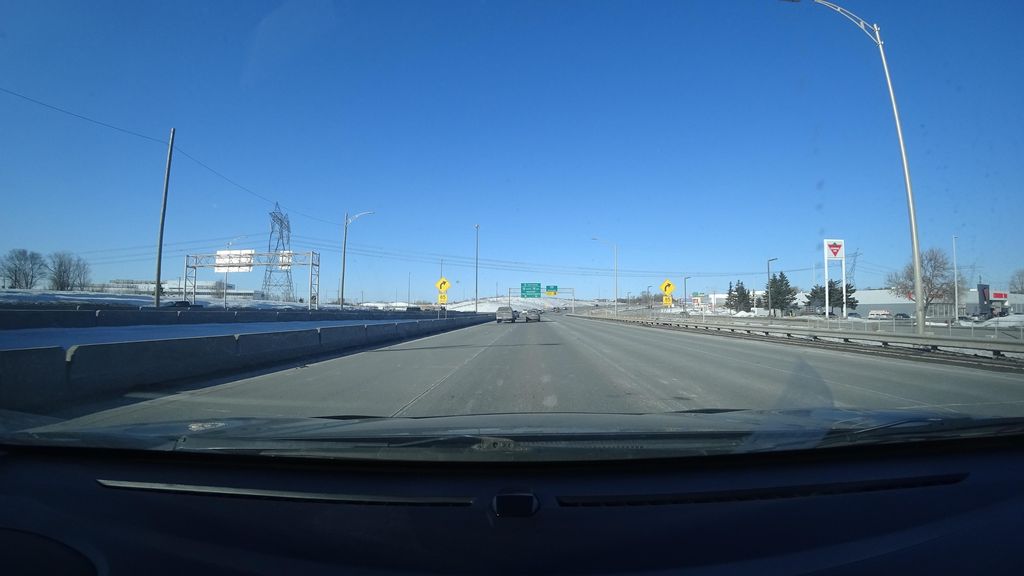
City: quebec_city